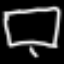
Label: square